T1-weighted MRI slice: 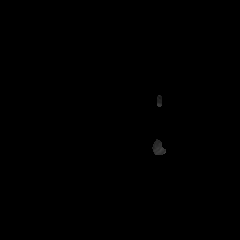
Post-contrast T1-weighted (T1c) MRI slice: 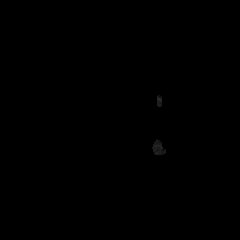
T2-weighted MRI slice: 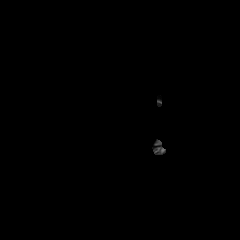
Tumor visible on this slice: no